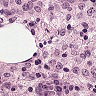
Metastatic tissue present: no